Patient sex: M
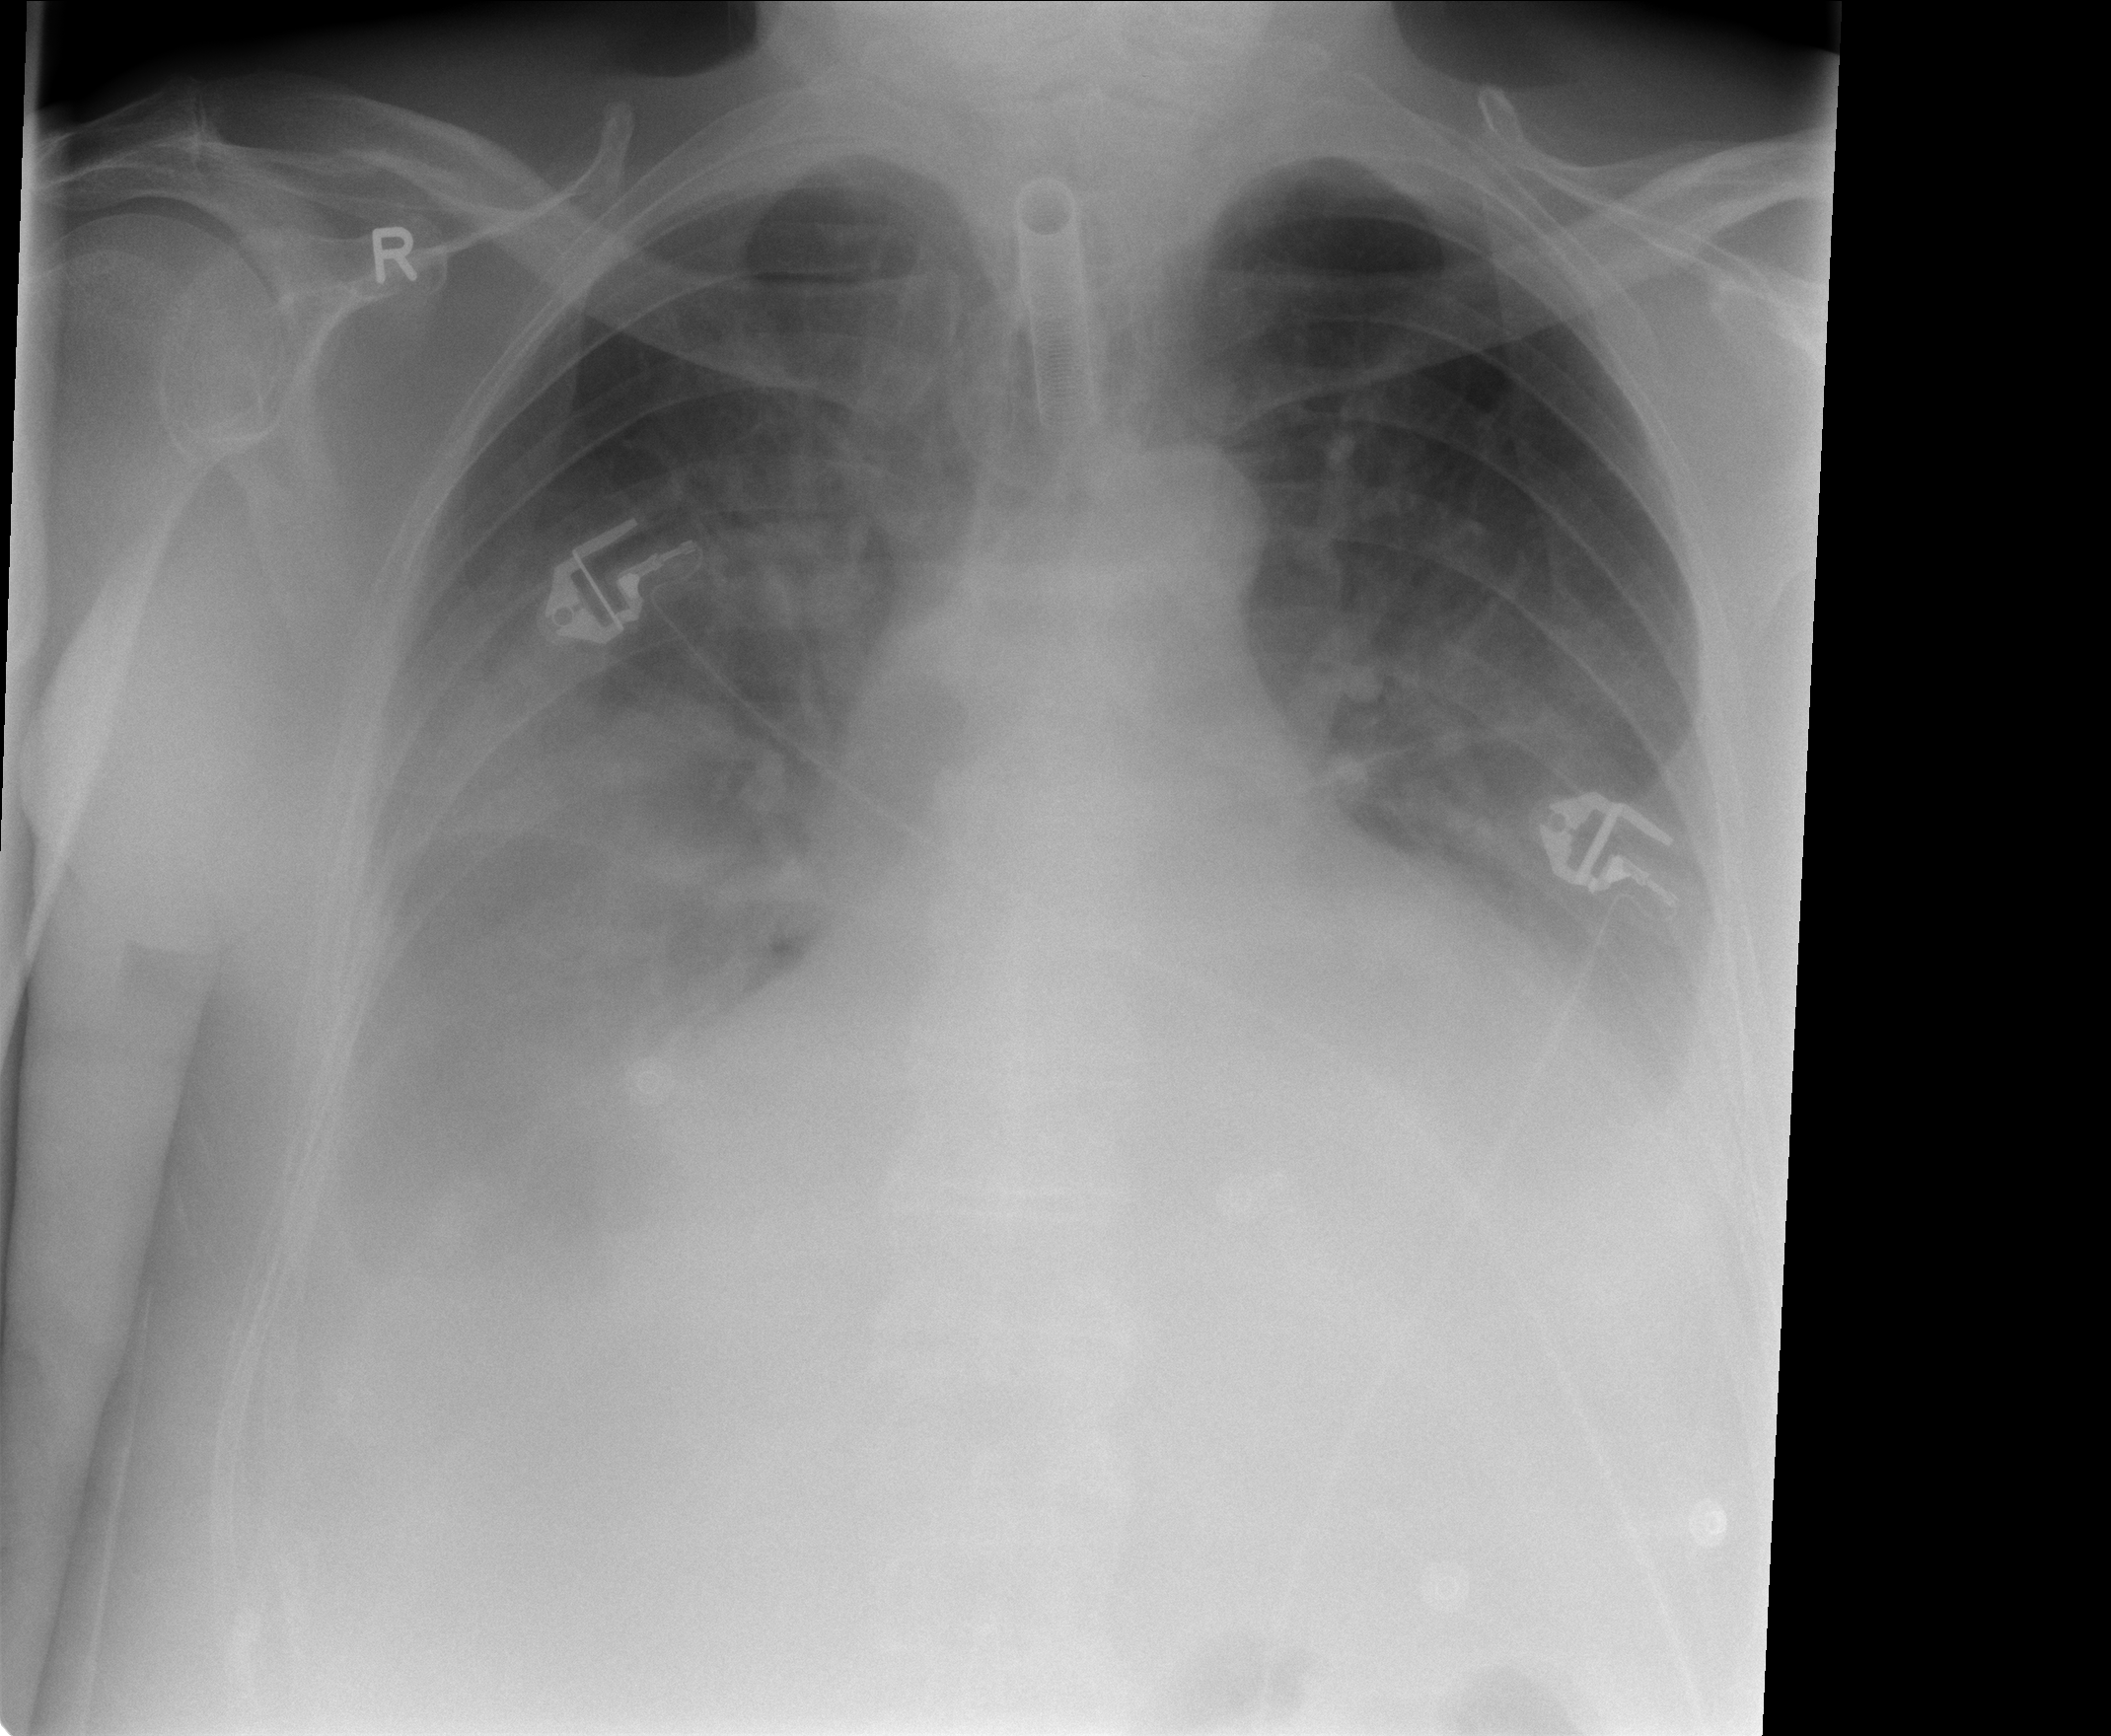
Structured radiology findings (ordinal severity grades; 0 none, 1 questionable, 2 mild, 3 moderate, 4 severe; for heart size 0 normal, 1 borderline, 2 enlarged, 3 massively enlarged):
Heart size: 3
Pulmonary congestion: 0
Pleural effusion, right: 3
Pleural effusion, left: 2
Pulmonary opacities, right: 2
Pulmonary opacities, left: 0
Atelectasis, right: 3
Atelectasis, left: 2